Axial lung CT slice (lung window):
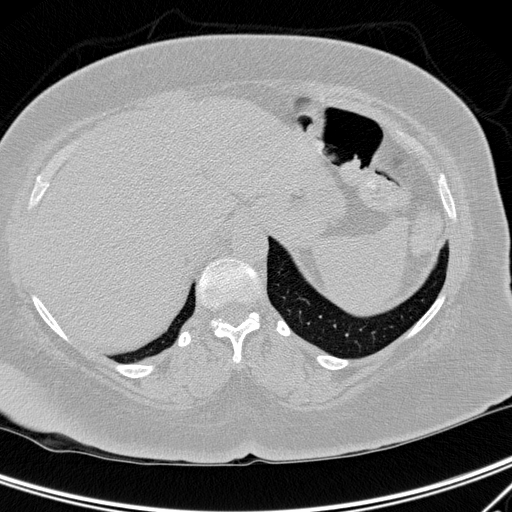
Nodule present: no